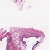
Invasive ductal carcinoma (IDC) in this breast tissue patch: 0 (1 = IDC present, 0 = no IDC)